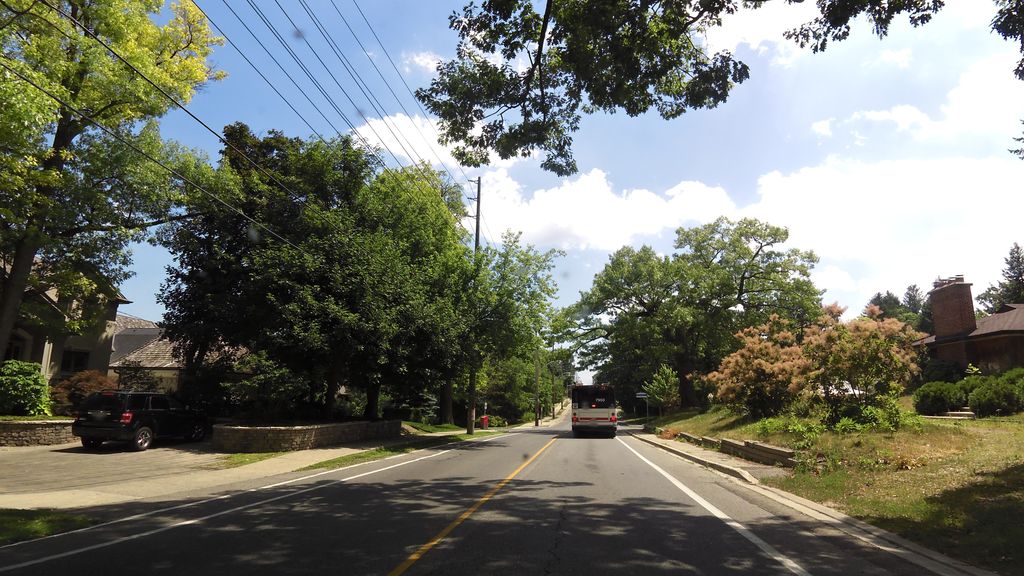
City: toronto